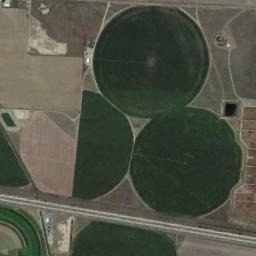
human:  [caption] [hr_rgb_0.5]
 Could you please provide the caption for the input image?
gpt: Several circular fields with a full circle, Semicircle of green and tan mixed .

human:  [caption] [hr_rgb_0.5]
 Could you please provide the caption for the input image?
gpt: Most round fields are green .

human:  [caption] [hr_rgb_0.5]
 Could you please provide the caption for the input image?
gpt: Several dark green circular or fan-shaped farmlands are on the ground and a road goes through the ground .

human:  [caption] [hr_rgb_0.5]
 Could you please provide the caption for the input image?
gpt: Some green circle farmland are in the bare land .

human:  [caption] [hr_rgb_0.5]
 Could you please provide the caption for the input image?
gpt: There are three circular farmlands of the same size next to each other .